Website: crate-barrel
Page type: receipt
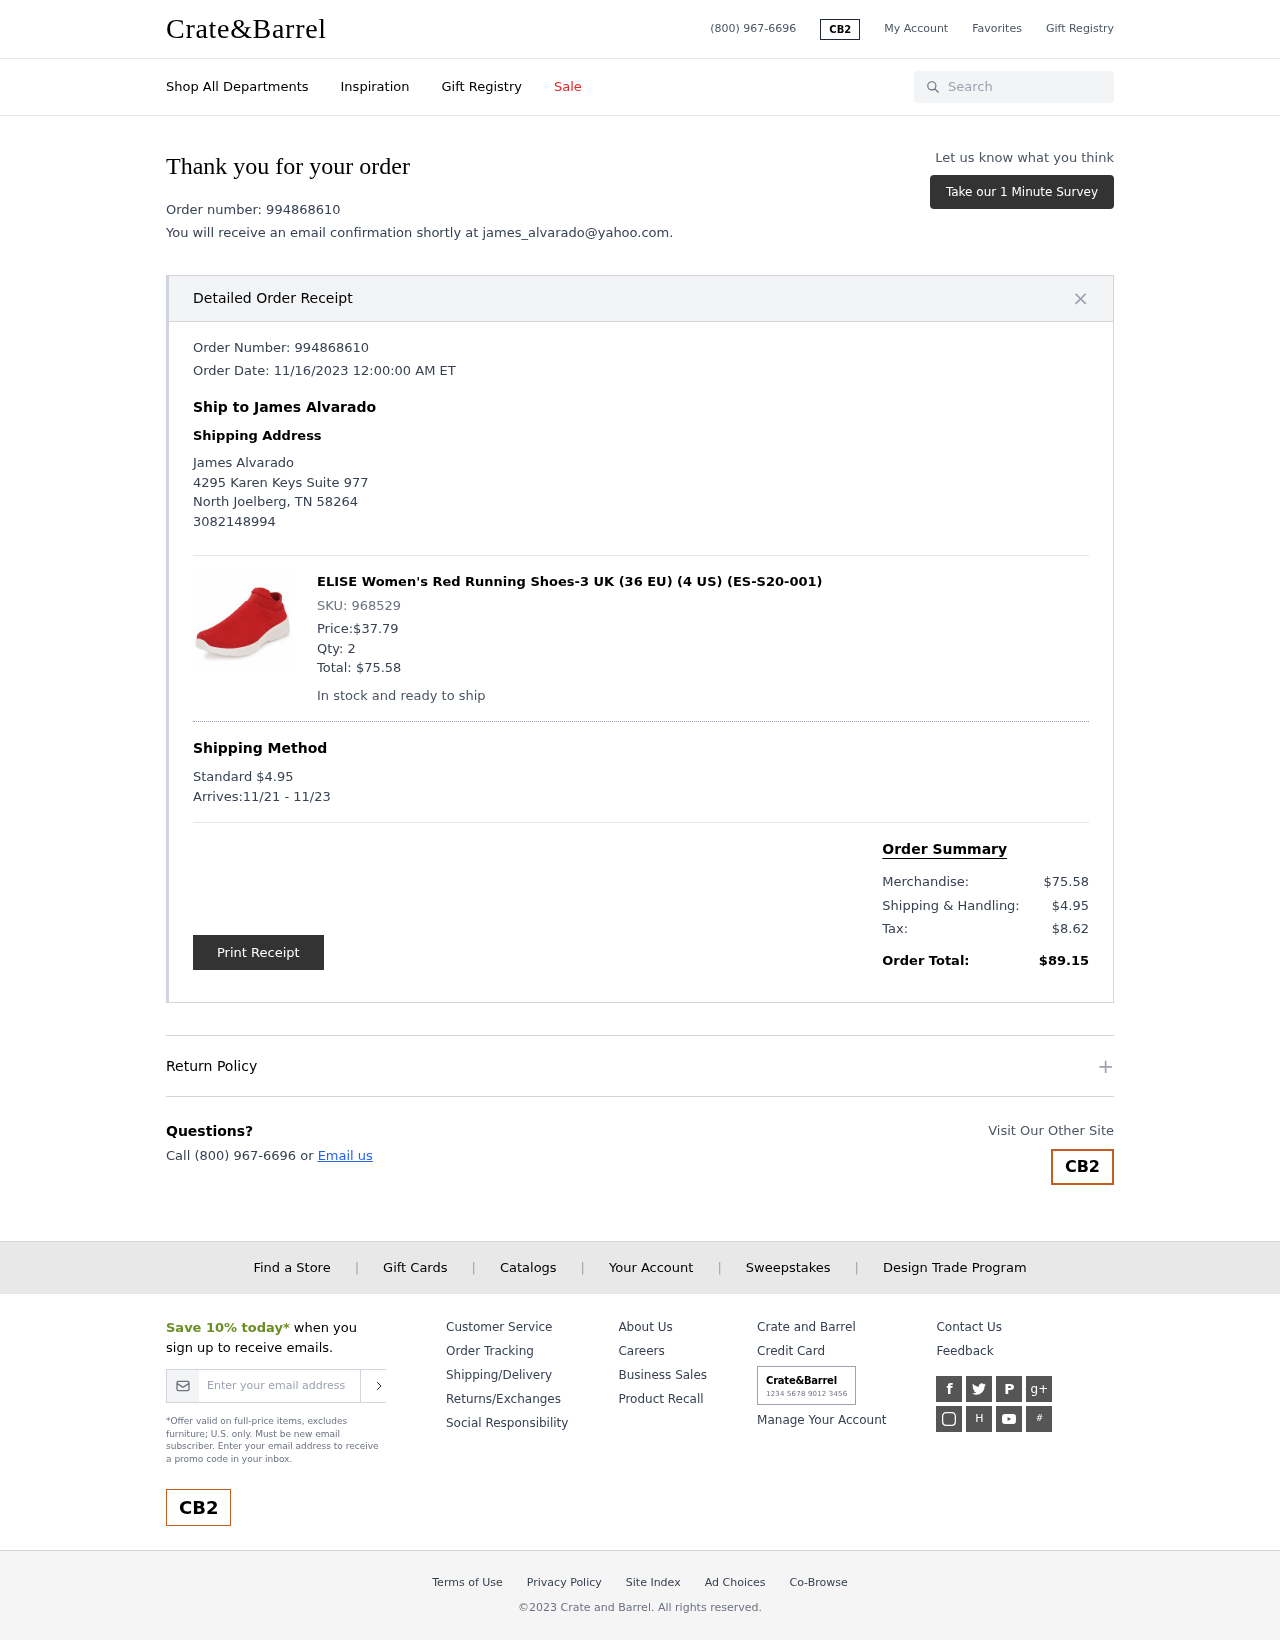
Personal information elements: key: PII_CITY
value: North Joelberg
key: PII_EMAIL
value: james_alvarado@yahoo.com
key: PII_FULLNAME
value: James Alvarado
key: PII_PHONE
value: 3082148994
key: PII_POSTCODE
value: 58264
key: PII_STATE_ABBR
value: TN
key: PII_STREET
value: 4295 Karen Keys Suite 977
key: PII_FULLNAME2
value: James Alvarado
Product elements: key: PRODUCT1_NAME
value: ELISE Women's Red Running Shoes-3 UK (36 EU) (4 US) (ES-S20-001)
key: PRODUCT1_PRICE
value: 37.79
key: PRODUCT1_QUANTITY
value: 2
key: PRODUCT1_SKU
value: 968529
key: PRODUCT1_TOTAL
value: $75.58
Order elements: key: ORDER_ID
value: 994868610
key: ORDER_DATE
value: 11/16/2023 12:00:00 AM ET
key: ORDER_SHIPPING_COST
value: $4.95
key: ORDER_DELIVERY_DATE
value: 11/21 - 11/23
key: ORDER_SUBTOTAL
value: $75.58
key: ORDER_SHIPPING_COST2
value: $4.95
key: ORDER_TAX
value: $8.62
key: ORDER_TOTAL
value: $89.15
Search elements: key: HEADER_SEARCH
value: Search